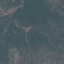
Land use / land cover: HerbaceousVegetation